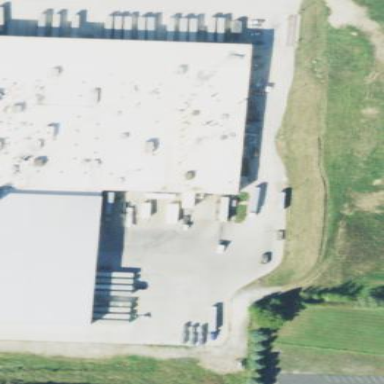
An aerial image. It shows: Commercial building.